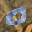
Label: 0